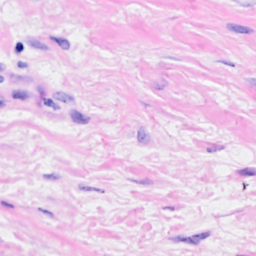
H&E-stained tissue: Breast